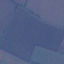
Land use / land cover class: AnnualCrop